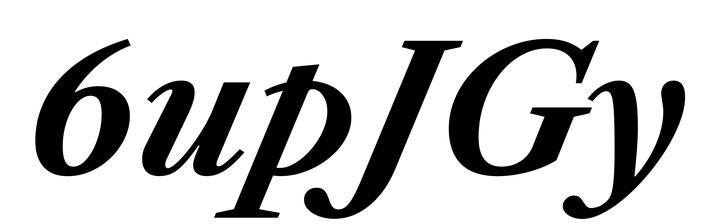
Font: LibreCaslonText-Italic_Bold_Italic